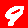
Digit: 9